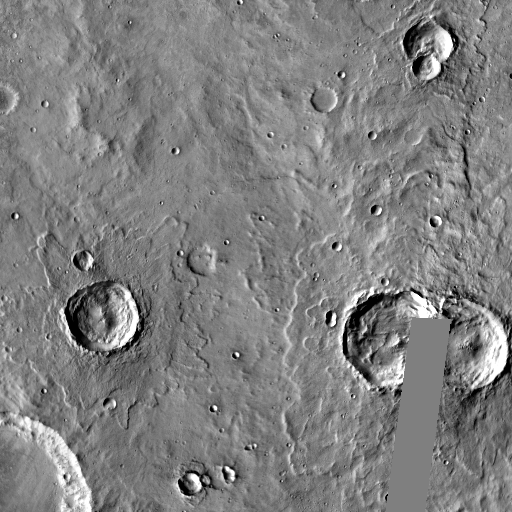
Crater classes present: Background, Other, Layered, Buried, Secondary